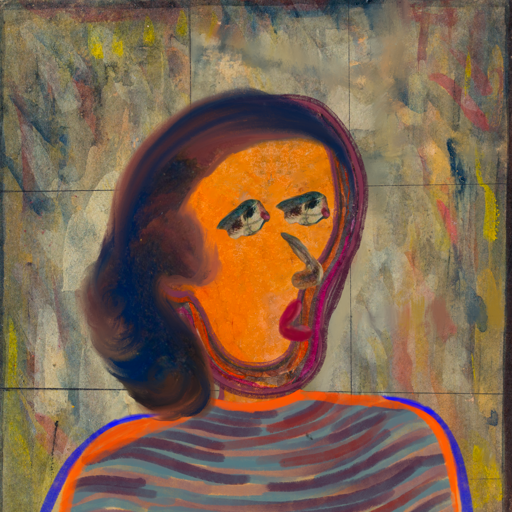
Background: GypsyMother, Head And Neck Side: Hypocrite_w_Hair, Face Side: Pipe, Bust: Experience, Hair Side: Mother_And_Son_Son, Head Accessory: Blank, Second Necklace: Blank, Necklace: Blank, Baby: Blank